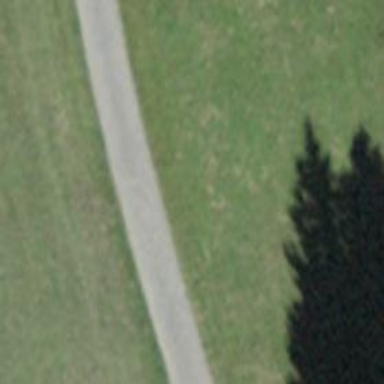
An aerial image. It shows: Paved residential road with Nordic skiing track. The track is groomed for classic and skating styles.